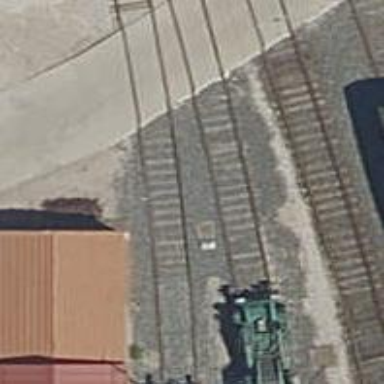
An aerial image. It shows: Rail yard with electrified contact lines for railway operations.